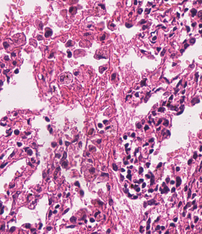
Tumor epithelial tissue: no
Tumor-associated stroma tissue: no
Normal tissue: yes